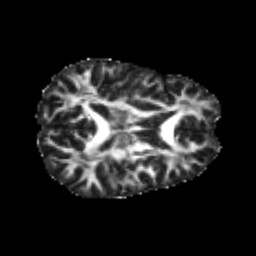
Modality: FA
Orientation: axial
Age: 21
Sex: male
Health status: healthy
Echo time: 0.074 s